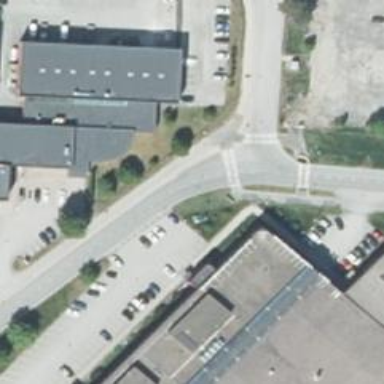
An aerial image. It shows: Asphalt footway with marked crossing.